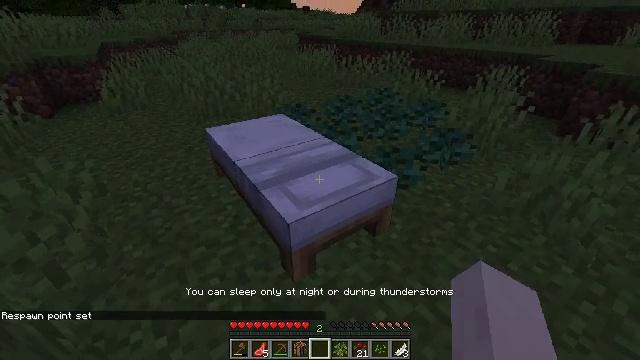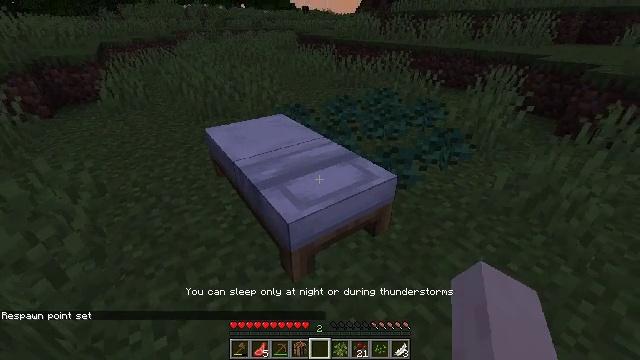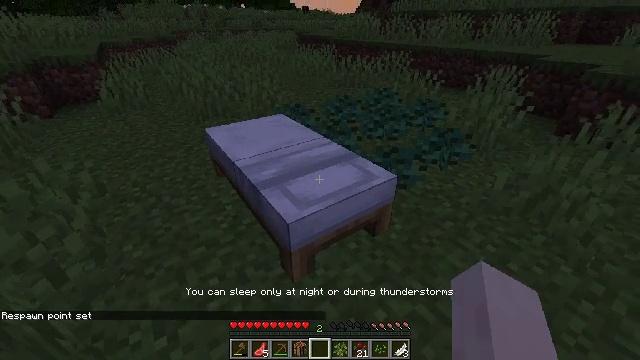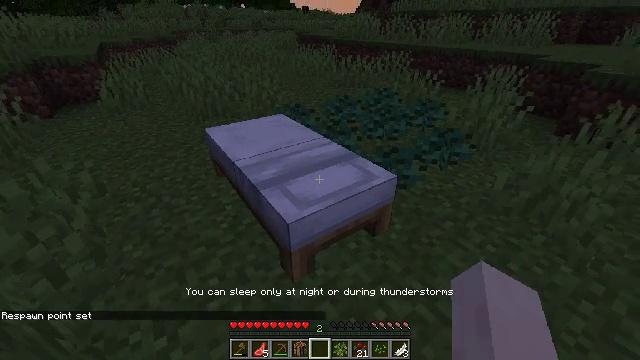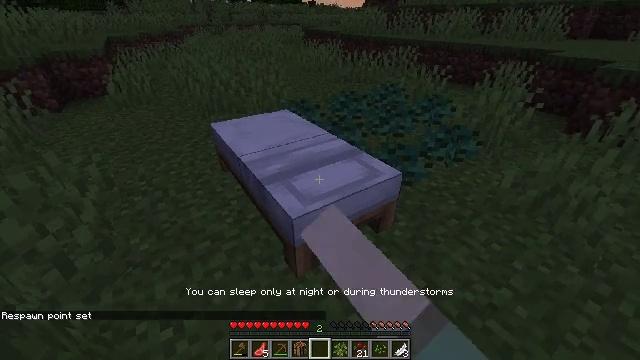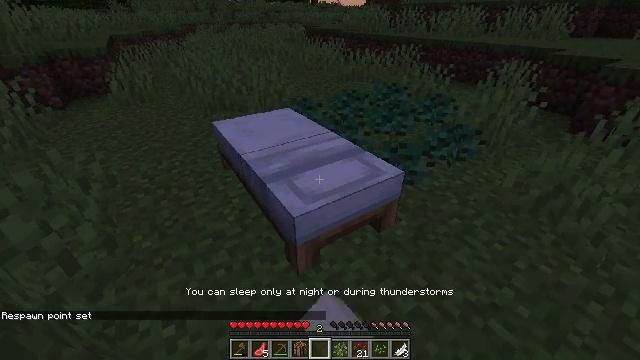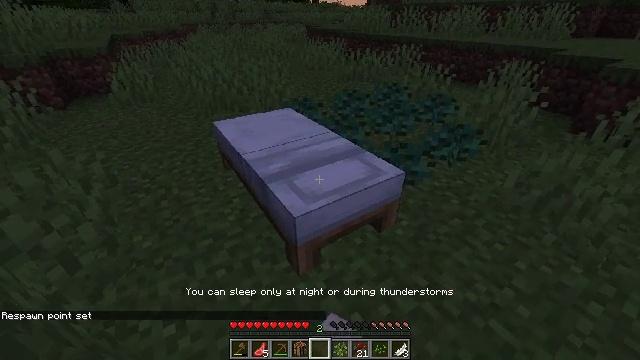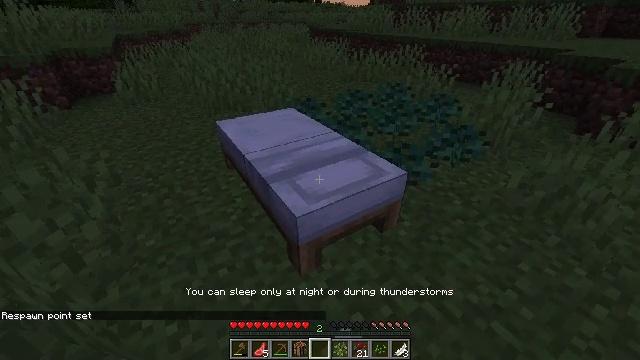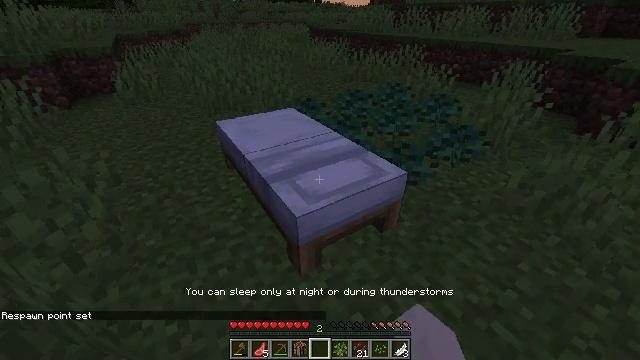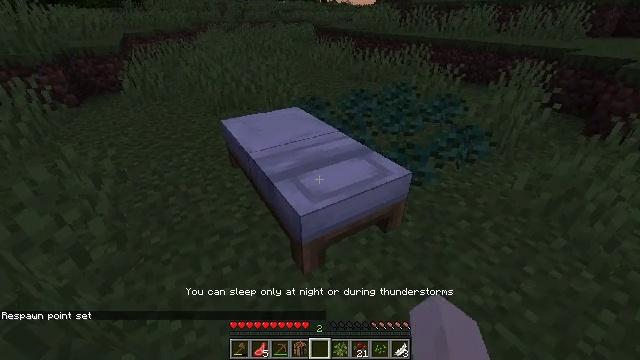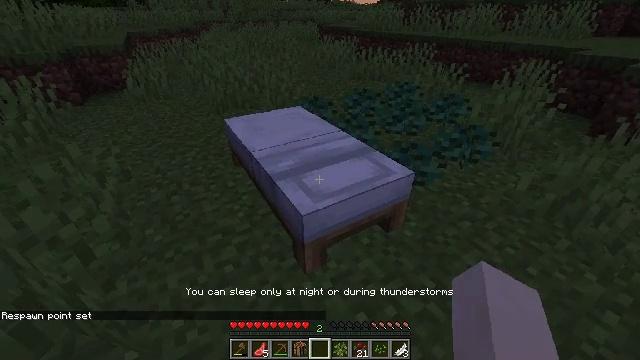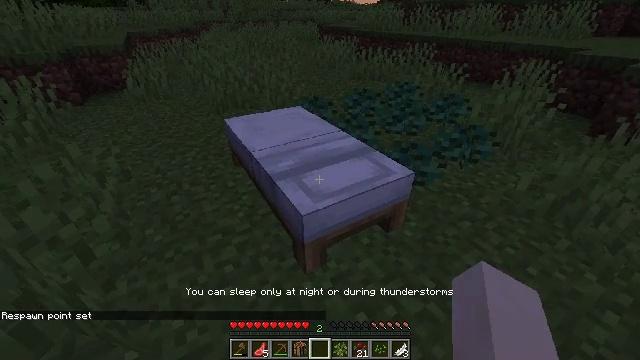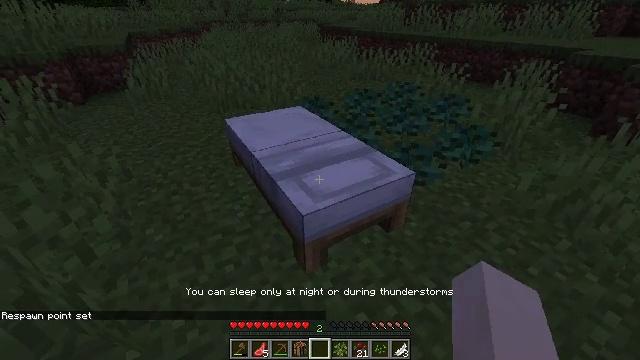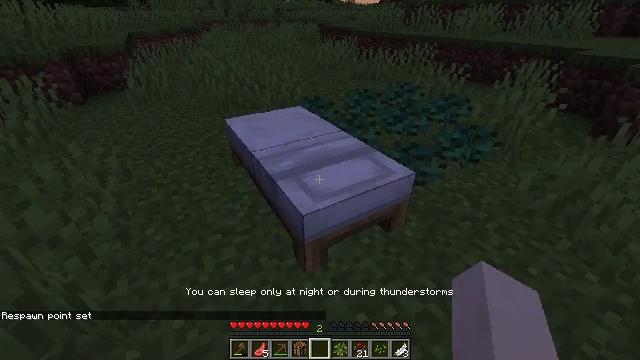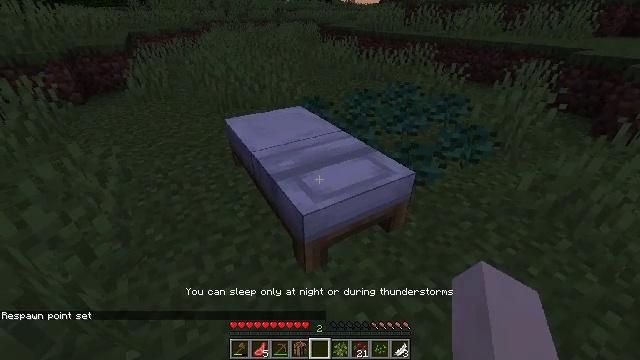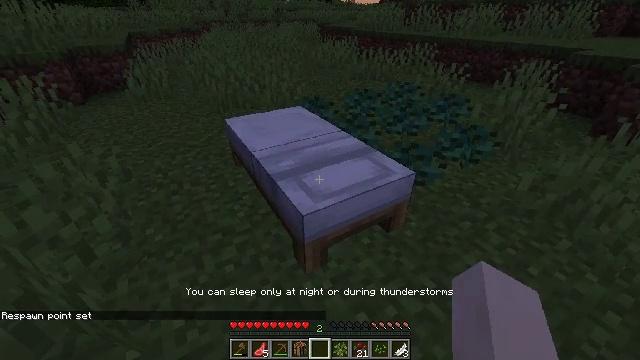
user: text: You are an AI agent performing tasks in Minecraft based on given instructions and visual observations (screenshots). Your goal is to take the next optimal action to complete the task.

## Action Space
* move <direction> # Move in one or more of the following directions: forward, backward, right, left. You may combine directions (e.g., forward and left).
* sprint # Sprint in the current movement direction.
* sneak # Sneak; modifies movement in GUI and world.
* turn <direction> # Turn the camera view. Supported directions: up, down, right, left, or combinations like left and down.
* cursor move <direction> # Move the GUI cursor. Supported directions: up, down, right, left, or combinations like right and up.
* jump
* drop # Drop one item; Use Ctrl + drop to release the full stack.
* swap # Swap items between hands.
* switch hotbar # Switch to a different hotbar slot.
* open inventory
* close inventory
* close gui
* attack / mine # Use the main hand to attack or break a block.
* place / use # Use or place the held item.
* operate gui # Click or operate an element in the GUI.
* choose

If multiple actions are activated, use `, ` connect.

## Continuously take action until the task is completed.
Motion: motion action
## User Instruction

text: Pick up the white bed by breaking it.
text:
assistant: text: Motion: no_op
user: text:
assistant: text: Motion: no_op
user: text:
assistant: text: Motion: no_op
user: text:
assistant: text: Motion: turn left
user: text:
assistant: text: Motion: no_op
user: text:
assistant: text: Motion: no_op
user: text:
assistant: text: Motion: no_op
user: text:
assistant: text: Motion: no_op
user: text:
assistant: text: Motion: turn left
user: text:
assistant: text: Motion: use / place
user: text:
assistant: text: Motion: use / place
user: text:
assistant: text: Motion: use / place
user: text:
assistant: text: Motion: use / place
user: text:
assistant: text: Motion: use / place
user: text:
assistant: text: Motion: no_op
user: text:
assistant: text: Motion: no_op
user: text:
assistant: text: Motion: no_op
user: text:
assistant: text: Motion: no_op
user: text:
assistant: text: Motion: no_op
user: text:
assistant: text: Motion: turn left
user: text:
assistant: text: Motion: turn left
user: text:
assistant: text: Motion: no_op
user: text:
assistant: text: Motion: no_op
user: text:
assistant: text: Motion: no_op
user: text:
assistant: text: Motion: no_op
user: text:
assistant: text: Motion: use / place
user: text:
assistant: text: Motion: use / place
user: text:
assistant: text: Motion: use / place
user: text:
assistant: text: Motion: turn up, use / place
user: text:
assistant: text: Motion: no_op